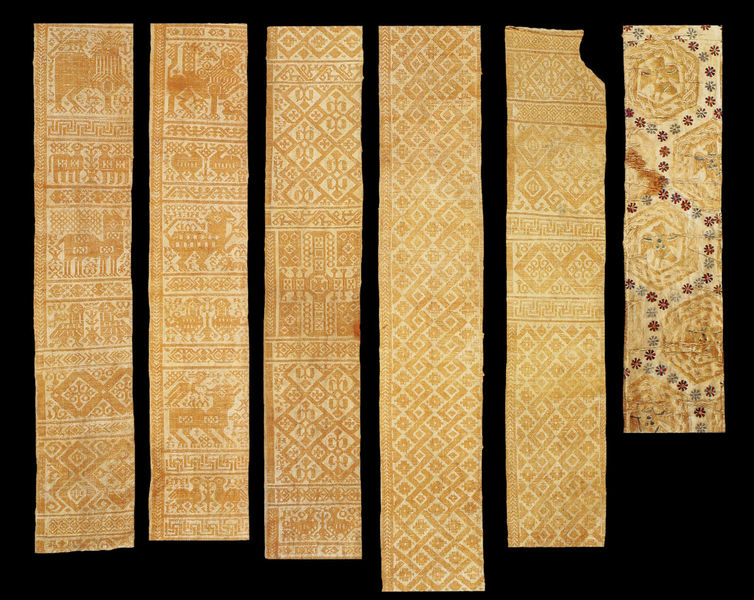
Titel: Stola
Standort: Quedlinburg (EU - D - Sachsen-Anhalt)
Schlagwörter: blau, vogel, bäume, gelb, ocker, blumen, orange, rot, schal, tiere, tuch, karo, muster, ornament, teppich, alt, vögel, bestickt, gold, stickerei, stoff, stoffe, tücher, farben, tapete, wandteppich, schmal, streifen, karos, kreuz, symmetrisch, schnitt, quadrate, raute, rauten, fisch, schneiden, löwe, sechs, textil, gewebt, quadrat, viereck, bahnen, batik, sechseck, fragmente, nebeneinander, sacra, wandschmnuck